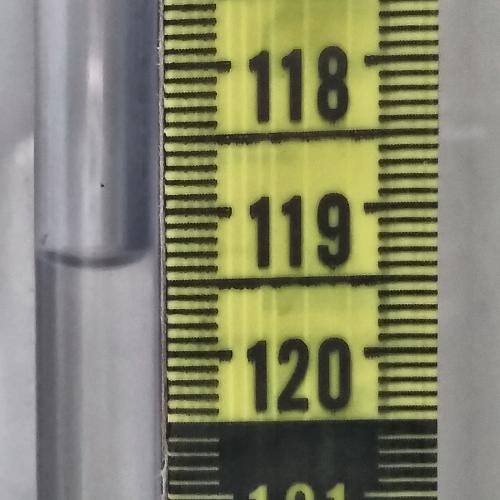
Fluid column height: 119.3 cm